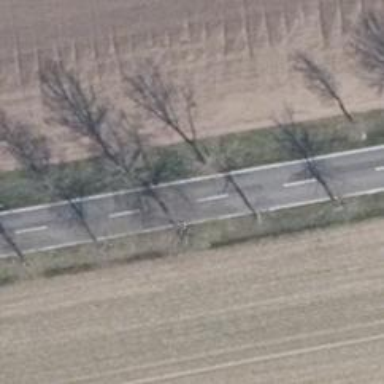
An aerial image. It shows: Secondary road with asphalt surface.